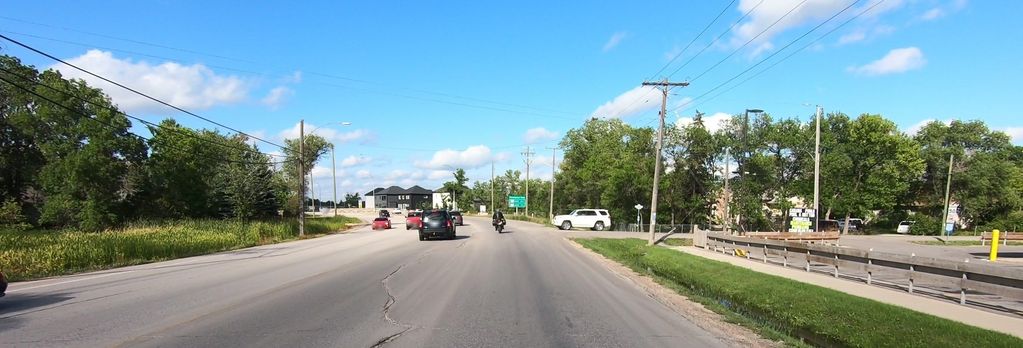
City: winnipeg